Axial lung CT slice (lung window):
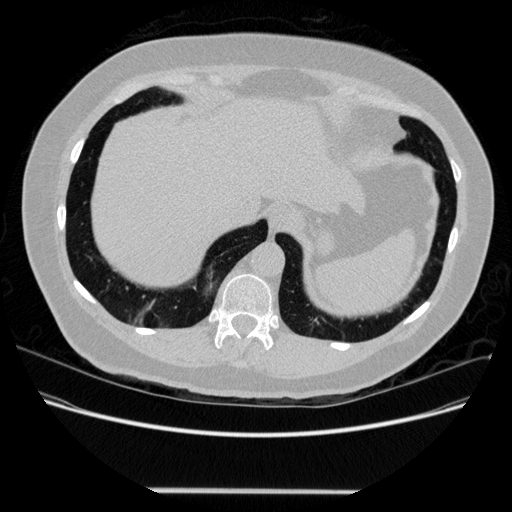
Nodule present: no